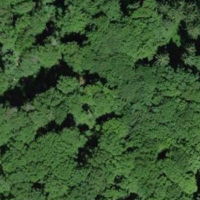
EUNIS habitat code: 41
Species observed at this site:
Fraxinus excelsior